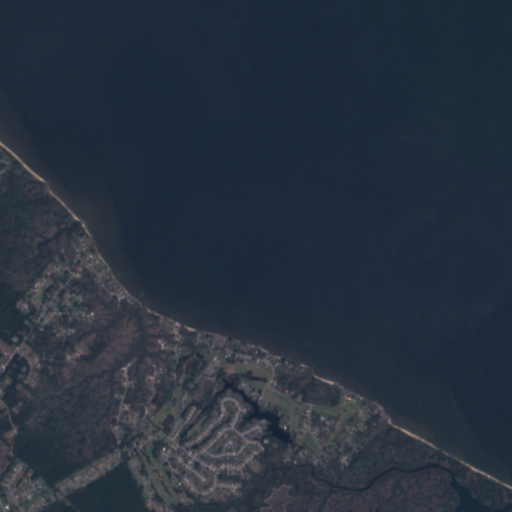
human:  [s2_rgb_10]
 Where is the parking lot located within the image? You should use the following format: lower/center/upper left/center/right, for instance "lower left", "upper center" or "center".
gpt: The parking lot is located in the lower center of the image.
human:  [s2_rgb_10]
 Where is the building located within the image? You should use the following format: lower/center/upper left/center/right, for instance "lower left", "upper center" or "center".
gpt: The building is located in the upper left of the image.
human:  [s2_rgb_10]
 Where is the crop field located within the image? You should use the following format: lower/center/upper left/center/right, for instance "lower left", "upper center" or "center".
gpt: There is no crop field in the image.